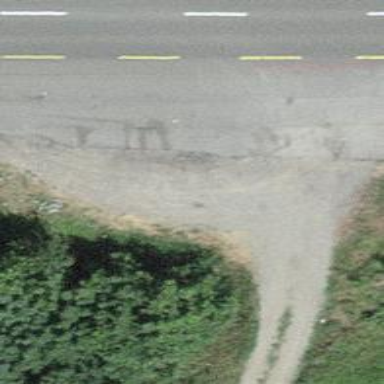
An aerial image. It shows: Parking area with pebblestone surface.